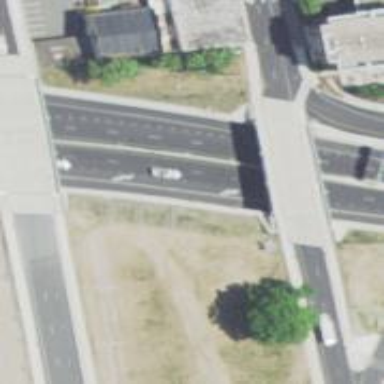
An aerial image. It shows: Motorway junction.